Breast ultrasound image
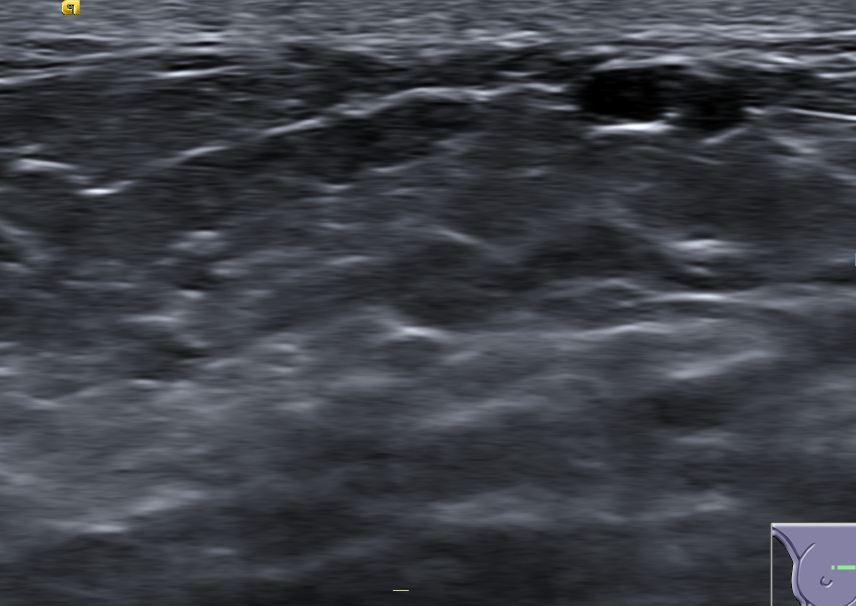
Diagnosis: benign